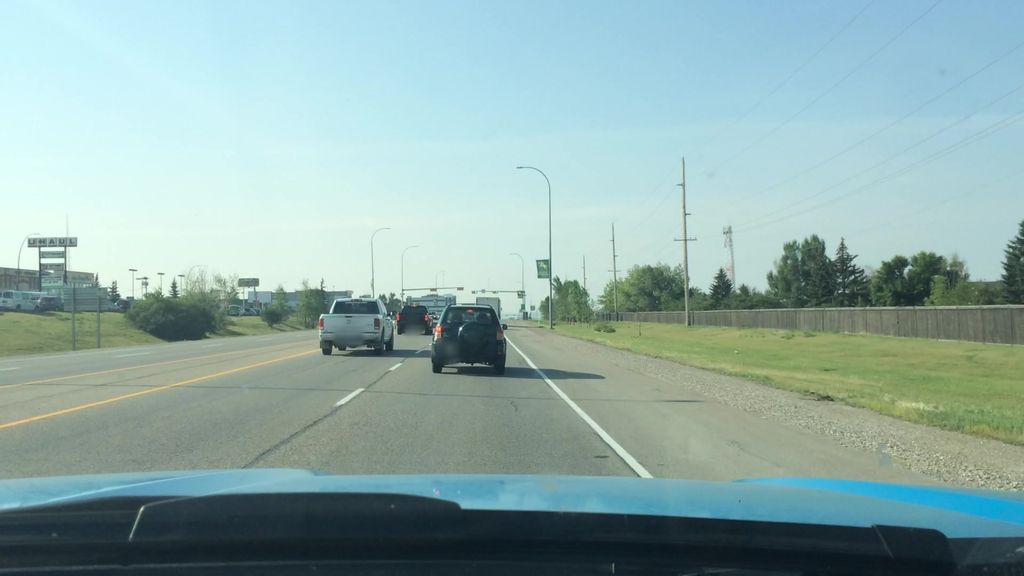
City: calgary